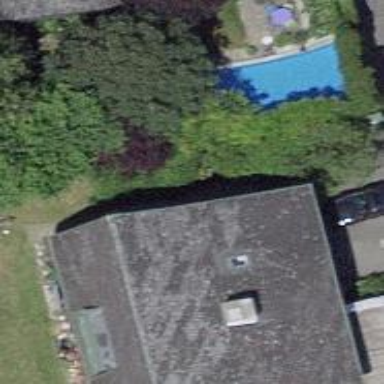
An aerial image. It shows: Residential building.